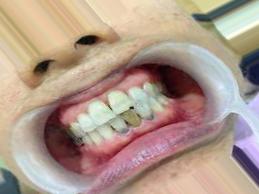
Condition: Tooth Discoloration